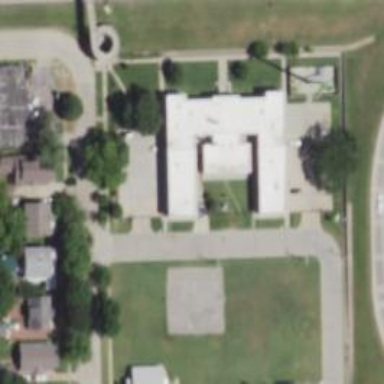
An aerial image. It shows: Historic school.